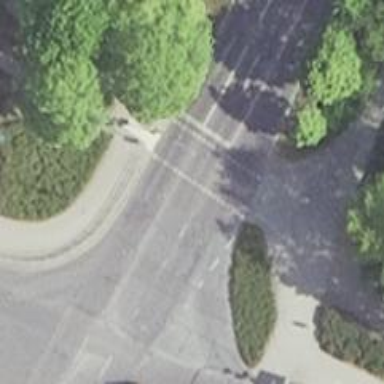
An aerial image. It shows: Crossing on the footway with traffic signals.